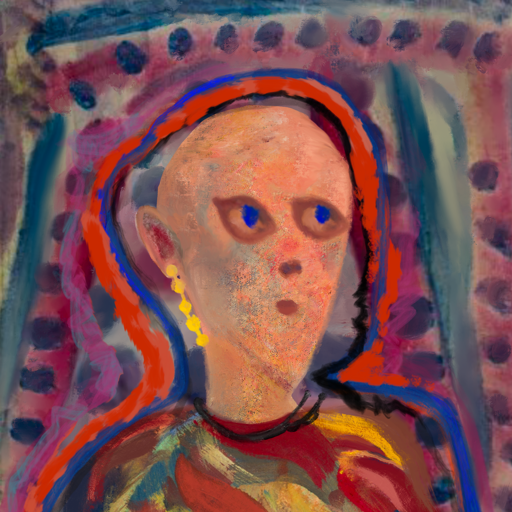
Background: HillGirl, Head And Neck Side: Irani, Face Side: Mother_And_Son_Mother, Bust: Mother_And_Son_Son, Hair Side: Experience, Head Accessory: Blank, Second Necklace: Blank, Necklace: Orphan, Baby: Blank